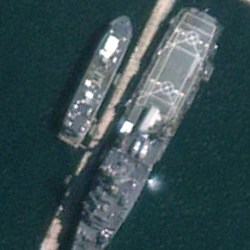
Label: combat